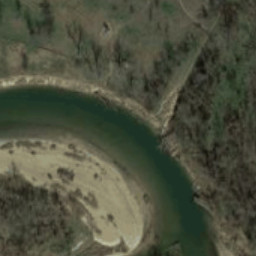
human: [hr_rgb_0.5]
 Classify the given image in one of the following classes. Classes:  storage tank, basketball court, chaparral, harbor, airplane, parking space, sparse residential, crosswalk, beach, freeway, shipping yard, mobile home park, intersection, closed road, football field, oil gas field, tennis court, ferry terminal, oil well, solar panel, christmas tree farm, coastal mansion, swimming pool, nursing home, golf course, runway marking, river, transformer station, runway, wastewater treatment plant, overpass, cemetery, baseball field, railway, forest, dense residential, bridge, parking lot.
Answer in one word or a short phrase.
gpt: river